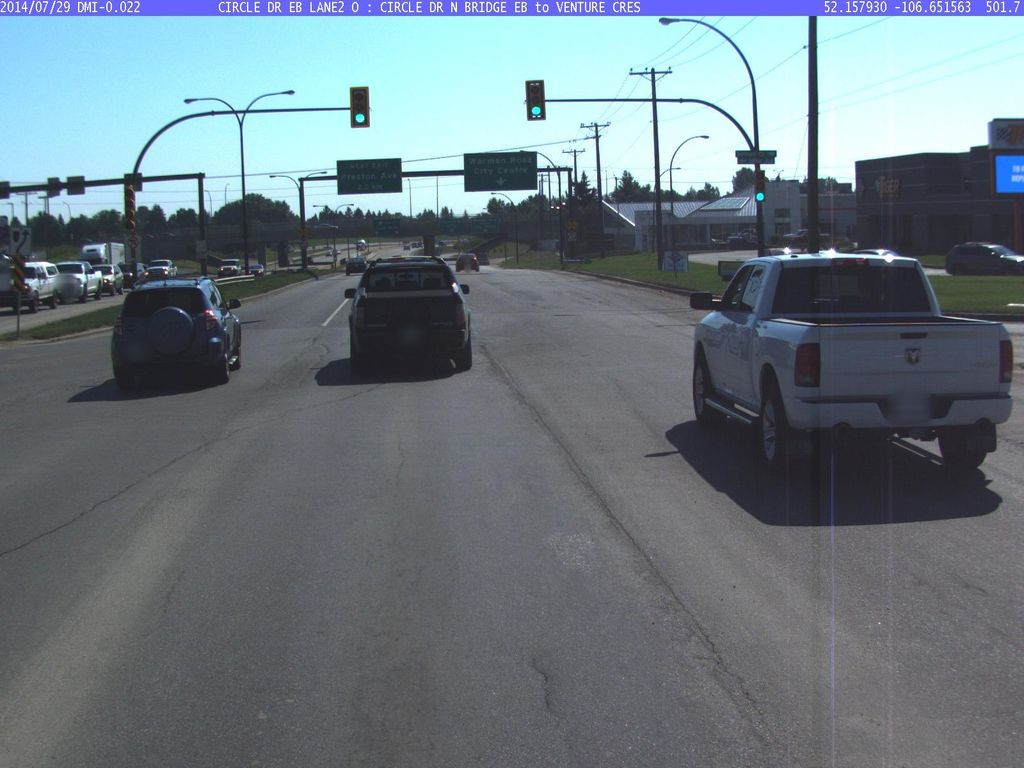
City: saskatoon